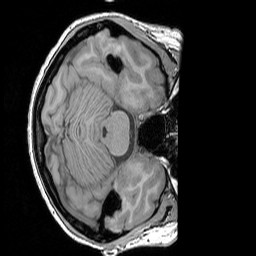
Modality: T1w
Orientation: axial
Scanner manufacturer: siemens
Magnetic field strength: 3 T
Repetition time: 1.83 s
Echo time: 0.00303 s